Question: Here is my While loop, I totally have 5 Records matching for the result, so I am using the while loop to handle this,
As I am doing it in phpexcel, I am handling this in the following way.
The Head will be having upto 'A7' column, so I will be starting from 'A8',
And I will be having 'A8-A20' for one set, as given in the below screenshot

So As i am proceeding with loop, The First Entry will have from 'A8-A20', Then 'A22-A34', A36-A48 (Each Entry will have 2 columns in between).
For that i am declaring '$flag_head' as 8 before the loop starts and adding '14' as the at the loop ends, . (As the initial step i am giving colour the the First Row or entry so that it will keep on printing the coloured column for 'n' number of entry)
But I am stuck up with the initial thing, when I execute it is always printing only at A8 column though it has many entries. What is the point I am missing?
'''
$loopquery = "SELECT * FROM prsprimary_details where PrsdkID = '11'";
if ($loopresult = $mysqli->query($loopquery))
{
$flag_head=8;
while ($row = $loopresult->fetch_assoc())
{
cellColor('A'.$flag_head, 'ccccff');
cellColor('B'.$flag_head, 'ccccff');
cellColor('C'.$flag_head, 'ccccff');
cellColor('D'.$flag_head, 'ccccff');
cellColor('E'.$flag_head, 'ccccff');
cellColor('F'.$flag_head, 'ccccff');
cellColor('G'.$flag_head, 'ccccff');
cellColor('H'.$flag_head, 'ccccff');
cellColor('I'.$flag_head, 'ccccff');
cellColor('J'.$flag_head, 'ccccff');
cellColor('K'.$flag_head, 'ccccff');
cellColor('L'.$flag_head, 'ccccff');
$flag_head+14;
}
}
'''
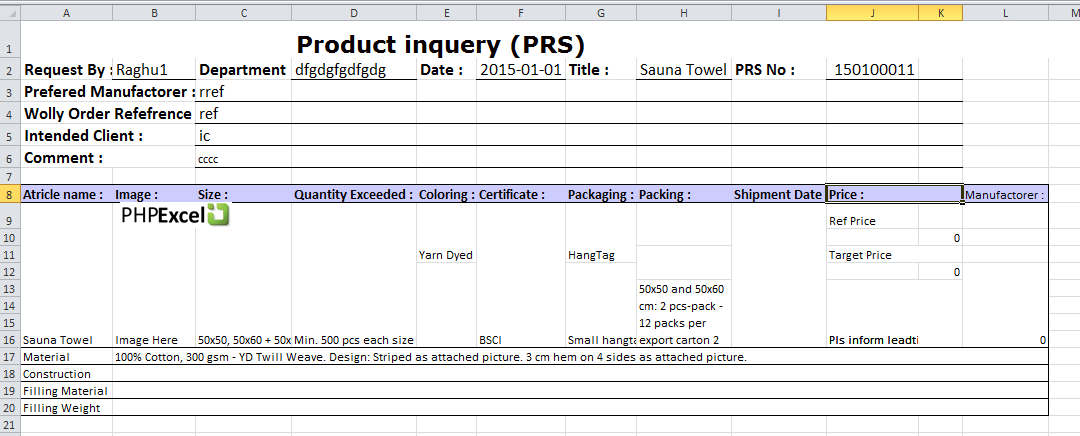
Answer: A Small change in your code makes the sense as @MarkBaker suggested.
You have '$flag_head+14;' It means at the end of the the loop it will add 14 to the '$flag_head' but not assigning it to any variable. But if you do '$flag_head += 14;' or some thing like '$flag_head = $flag_head + 14;' . I recommend '$flag_head += 14;' That will add the 14 to the '$flag_head' so on the next loop it will add another '14' and it goes on until the loop ends.
So, The thing you need to do is to change the '$flag_head+14;' to '$flag_head += 14;'
Hope it helps you.